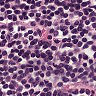
Metastatic tissue present: no